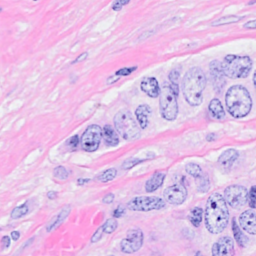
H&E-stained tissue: Breast